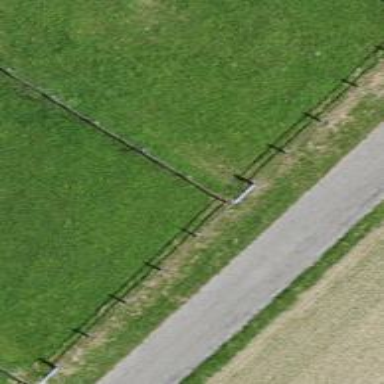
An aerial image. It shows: Fence.